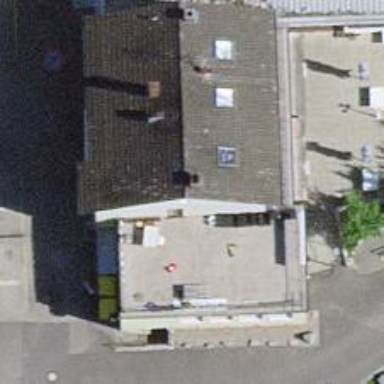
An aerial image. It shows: Restaurant.